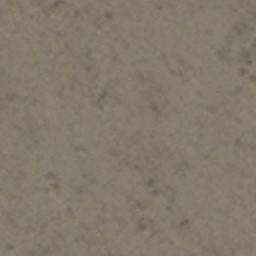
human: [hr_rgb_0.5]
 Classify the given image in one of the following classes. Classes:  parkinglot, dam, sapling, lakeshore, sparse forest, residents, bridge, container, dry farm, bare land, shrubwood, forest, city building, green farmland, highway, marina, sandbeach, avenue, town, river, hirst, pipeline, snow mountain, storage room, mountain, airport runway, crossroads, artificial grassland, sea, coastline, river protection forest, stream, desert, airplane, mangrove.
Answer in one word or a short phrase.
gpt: bare land